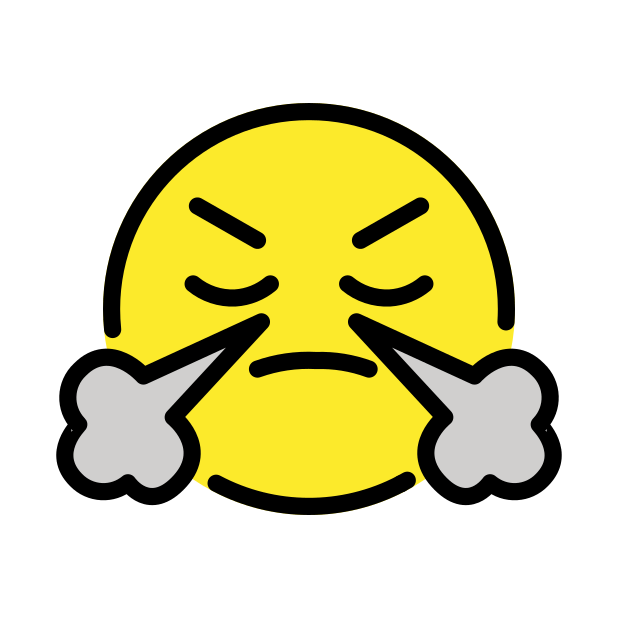
Emoji: 😤
Name: face with look of triumph
Unicode: 0x1f624